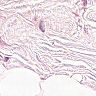
Metastatic tissue present: no